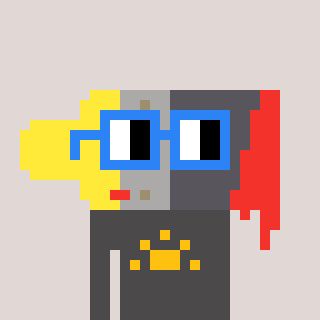
a pixel art character with square blue glasses, a paintbrush-shaped head and a grayscale-colored body on a warm background